Question: I'm trying to plot a graph of dates on the x-axis and values on the y-axis. It works fine, except that I can't get the range of the x-axis to be appropriate. The x-axis range is always Jan 2012 to Jan 2016, despite my dates being from today. I am even specifying that xlim should be the first and last date.
I'm writing this for python-django, if that's relevant.
'''
import datetime
import matplotlib.pyplot as plt
x = [datetime.date(2014, 1, 29), datetime.date(2014, 1, 29), datetime.date(2014, 1, 29)]
y = [2, 4, 1]
fig, ax = plt.subplots()
ax.plot_date(x, y)
ax.set_xlim([x[0], x[-1]])
canvas = FigureCanvas(plt.figure(1))
response = HttpResponse(content_type='image/png')
canvas.print_png(response)
return response
'''
And here is the output:

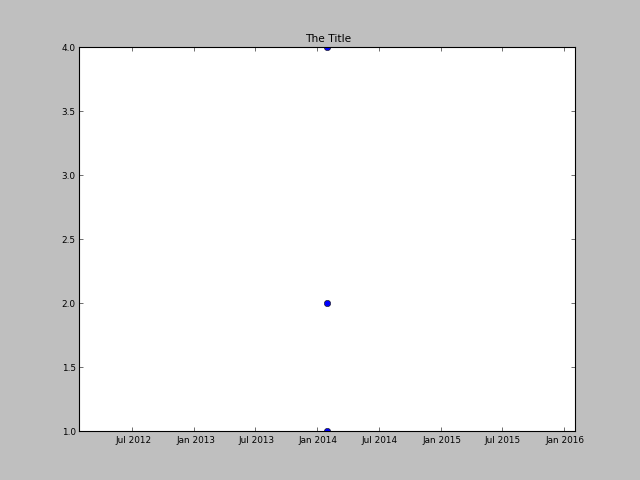
Answer: ### Edit:
Having seen actual data from the OP, all of the values are at the same date/time. So matplotlib is automatically zooming the x-axis out. You can still manually set the x-axis limits with 'datetime' objects
---
If I do something like this on matplotlib v1.3.1:
'''
import datetime
import matplotlib.pyplot as plt
x = [datetime.date(2014, 1, 29)] * 3
y = [2, 4, 1]
fig, ax = plt.subplots()
ax.plot_date(x, y, markerfacecolor='CornflowerBlue', markeredgecolor='white')
fig.autofmt_xdate()
ax.set_xlim([datetime.date(2014, 1, 26), datetime.date(2014, 2, 1)])
ax.set_ylim([0, 5])
'''
I get:

And the axes limits match the dates that I specified.